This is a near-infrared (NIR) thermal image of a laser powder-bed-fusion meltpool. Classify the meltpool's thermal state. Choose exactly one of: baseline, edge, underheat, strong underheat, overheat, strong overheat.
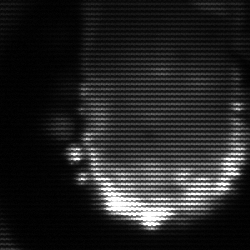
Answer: baseline